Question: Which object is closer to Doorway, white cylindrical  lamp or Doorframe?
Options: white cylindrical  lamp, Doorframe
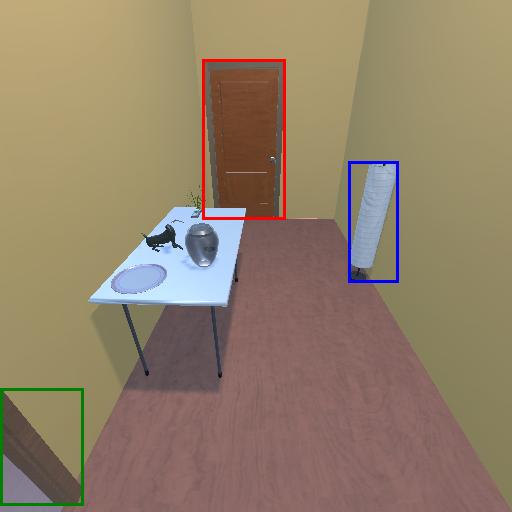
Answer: white cylindrical  lamp